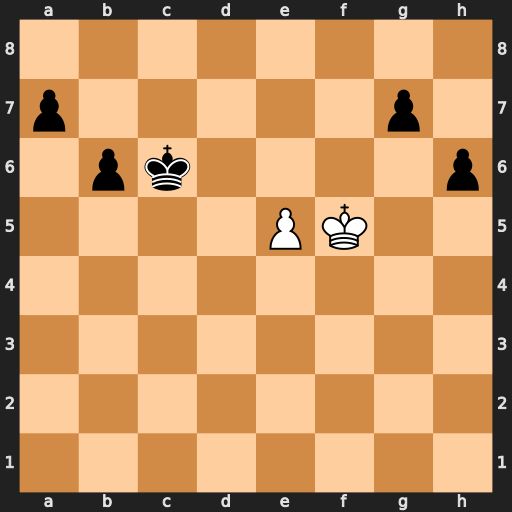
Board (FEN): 8/p5p1/1pk4p/4PK2/8/8/8/8
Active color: w
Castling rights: -
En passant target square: -
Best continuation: Ke6 b5 Kf7 Kc5 e6